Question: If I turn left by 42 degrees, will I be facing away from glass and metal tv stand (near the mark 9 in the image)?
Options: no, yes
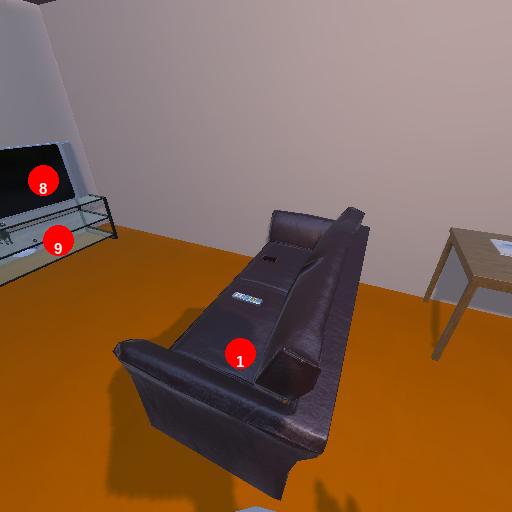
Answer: no